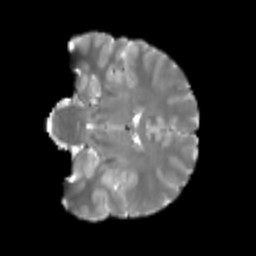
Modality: T2w
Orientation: coronal
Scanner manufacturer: siemens
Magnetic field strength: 3 T
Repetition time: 4 s
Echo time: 0.0594 s